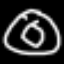
Label: donut